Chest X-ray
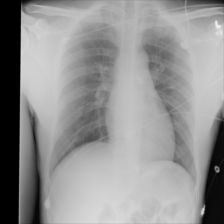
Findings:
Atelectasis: negative
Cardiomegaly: negative
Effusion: negative
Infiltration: negative
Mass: negative
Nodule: negative
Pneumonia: negative
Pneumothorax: negative
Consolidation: negative
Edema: negative
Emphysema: negative
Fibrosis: negative
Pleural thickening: negative
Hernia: negative